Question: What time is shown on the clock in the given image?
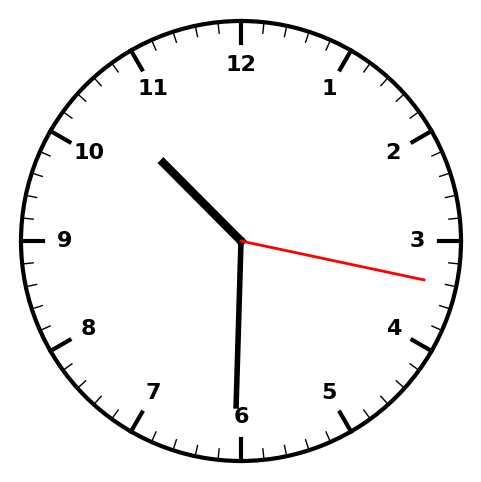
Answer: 10:30:17